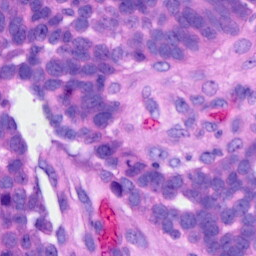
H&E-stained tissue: Ovarian